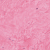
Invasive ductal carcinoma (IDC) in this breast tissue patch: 0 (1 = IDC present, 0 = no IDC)